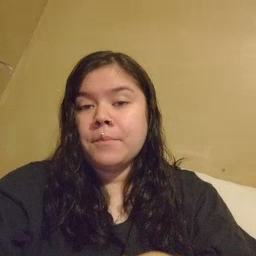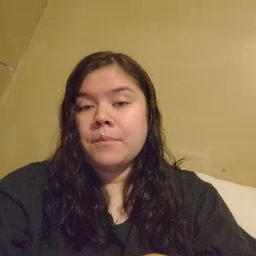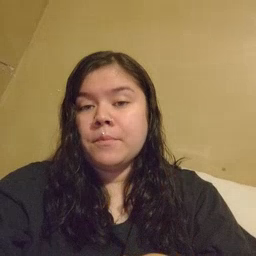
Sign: sun